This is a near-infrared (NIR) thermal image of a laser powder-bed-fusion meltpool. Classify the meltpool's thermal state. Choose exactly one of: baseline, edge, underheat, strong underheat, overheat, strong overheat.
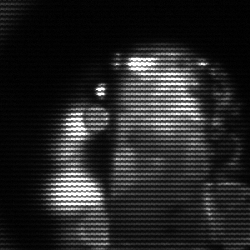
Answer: strong underheat